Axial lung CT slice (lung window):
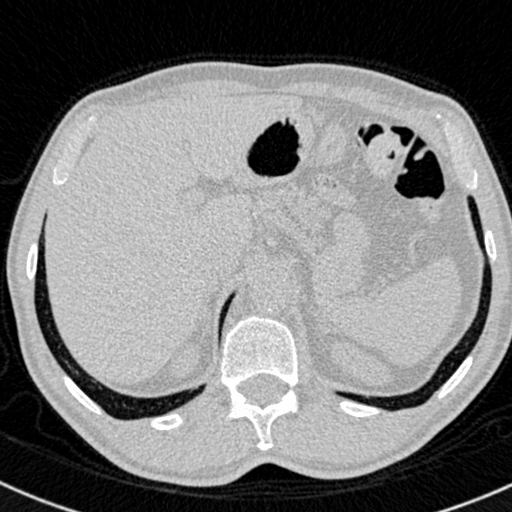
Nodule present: no